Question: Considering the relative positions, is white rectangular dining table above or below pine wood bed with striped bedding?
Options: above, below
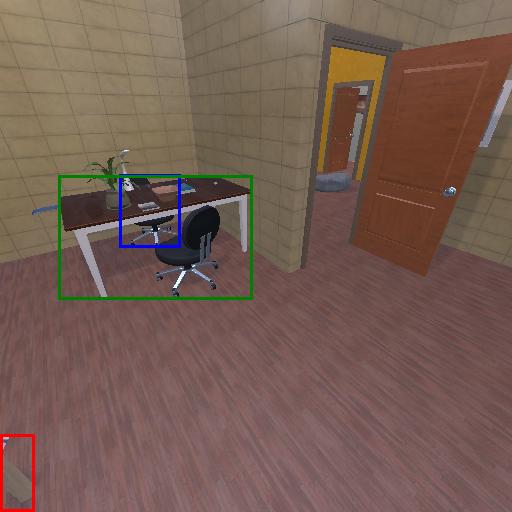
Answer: above